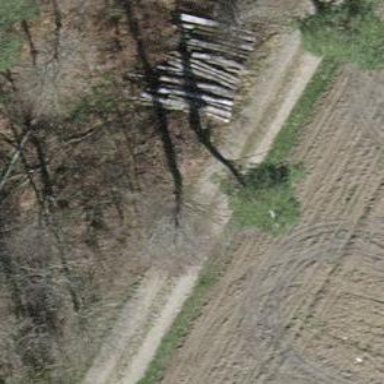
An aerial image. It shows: Brown bench in the vicinity.